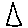
Label: triangle